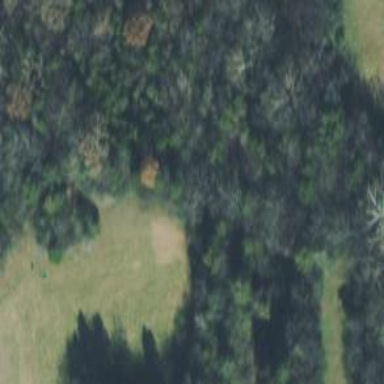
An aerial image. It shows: Disc golf basket.